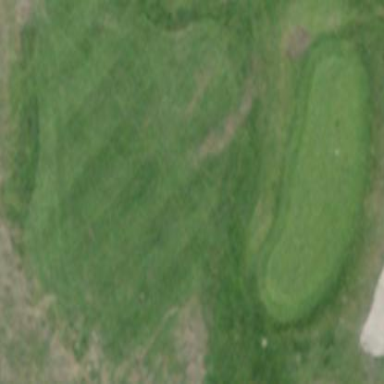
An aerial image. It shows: Golf fairway surrounded by grass.